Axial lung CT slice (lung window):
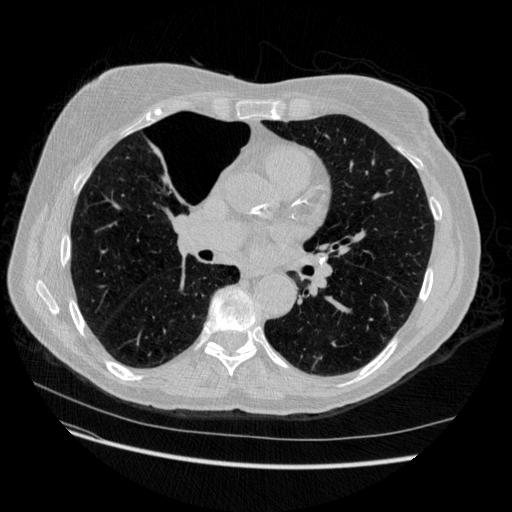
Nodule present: no